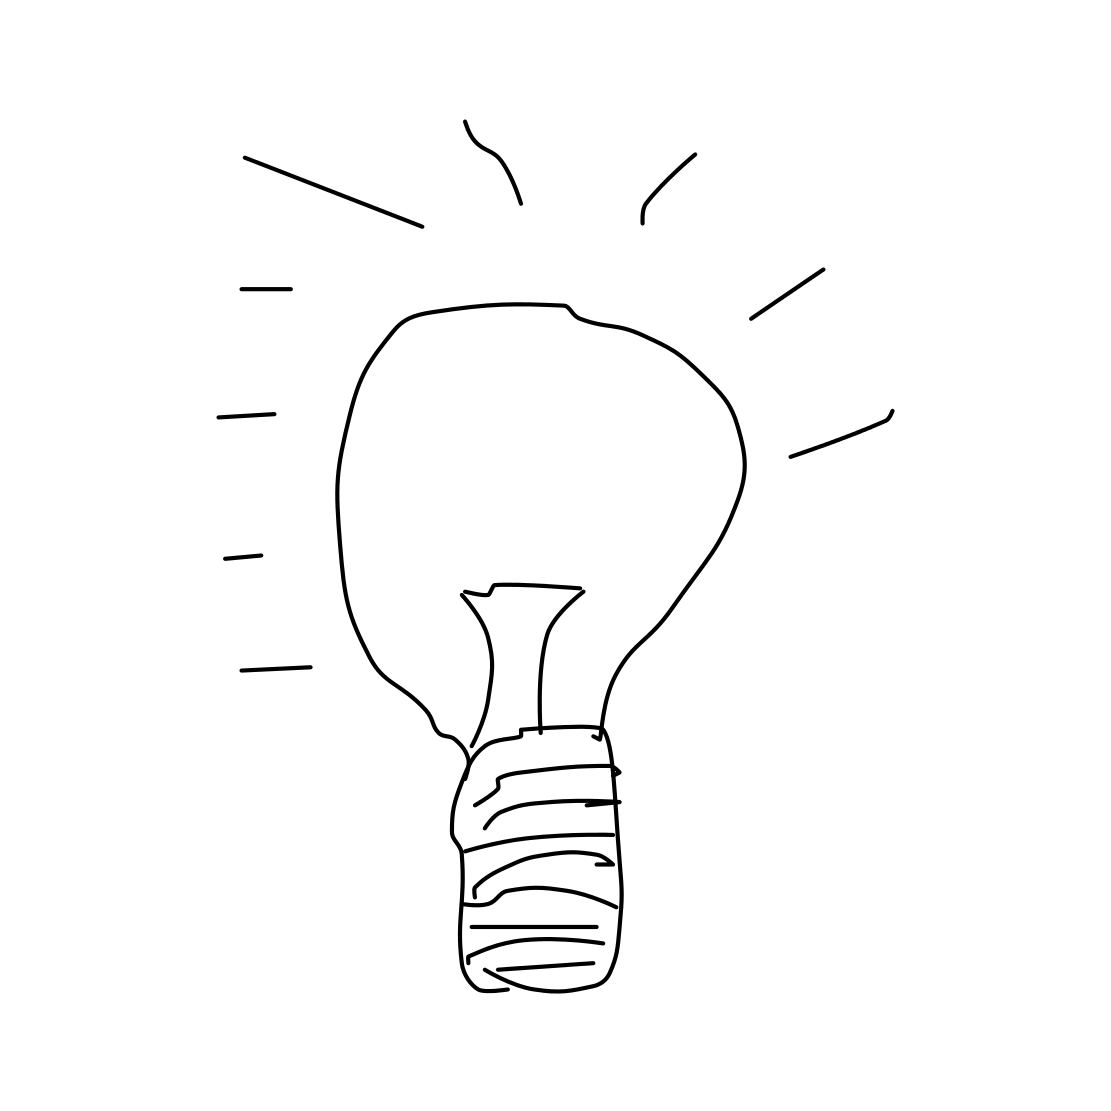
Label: lightbulb